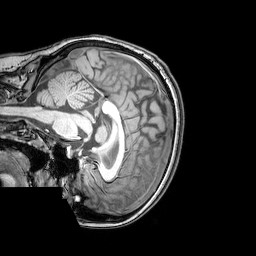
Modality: T1w
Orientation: sagittal
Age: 24
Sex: female
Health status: healthy
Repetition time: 0.081 s
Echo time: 0.037 s